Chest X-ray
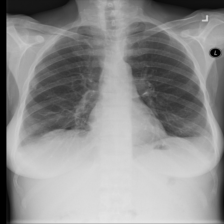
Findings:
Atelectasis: positive
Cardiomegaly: negative
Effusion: negative
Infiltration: negative
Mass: negative
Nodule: negative
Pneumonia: negative
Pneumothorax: negative
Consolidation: negative
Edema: negative
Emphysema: negative
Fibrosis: negative
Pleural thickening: negative
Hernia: negative